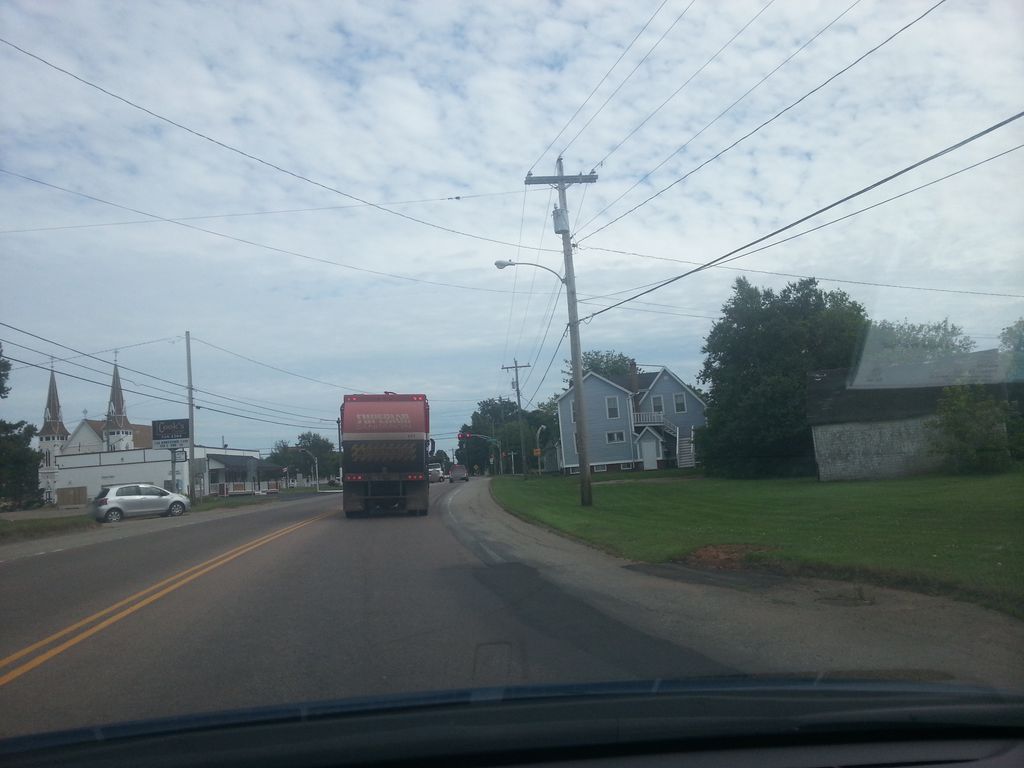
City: charlottetown